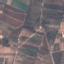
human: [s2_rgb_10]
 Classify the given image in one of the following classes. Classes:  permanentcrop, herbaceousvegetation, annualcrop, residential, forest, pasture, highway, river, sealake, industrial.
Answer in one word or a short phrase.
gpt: PermanentCrop